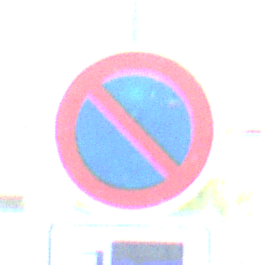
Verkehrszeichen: EingeschraenktesHalteverbot
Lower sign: HinweisDurchSinnbild7
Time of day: SunriseSunset
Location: Outdoor (Urban)
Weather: Clear
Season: NotSpecified
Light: Natural